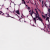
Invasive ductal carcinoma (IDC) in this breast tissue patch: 1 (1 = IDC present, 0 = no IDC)